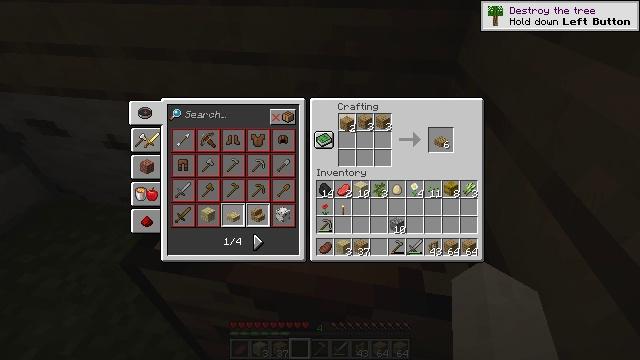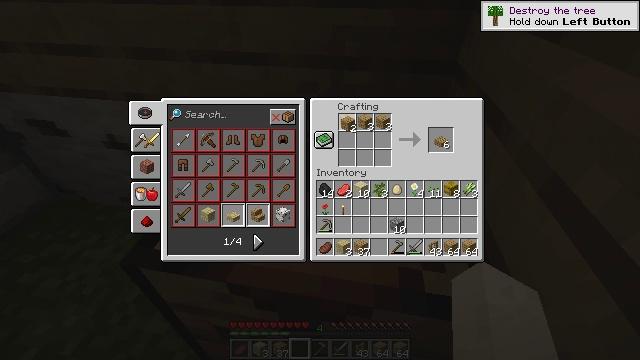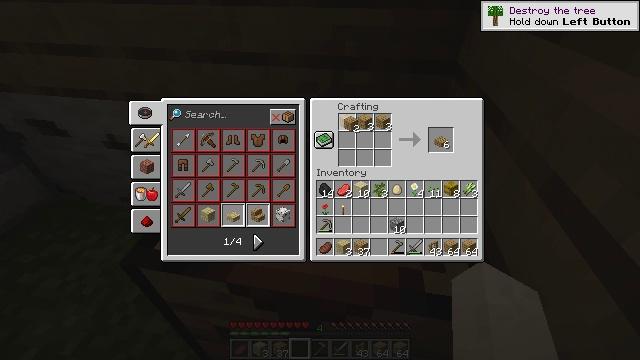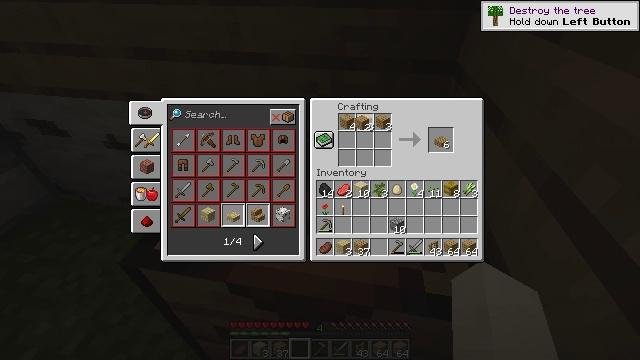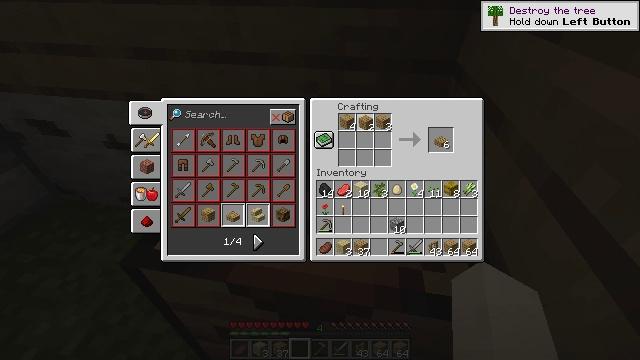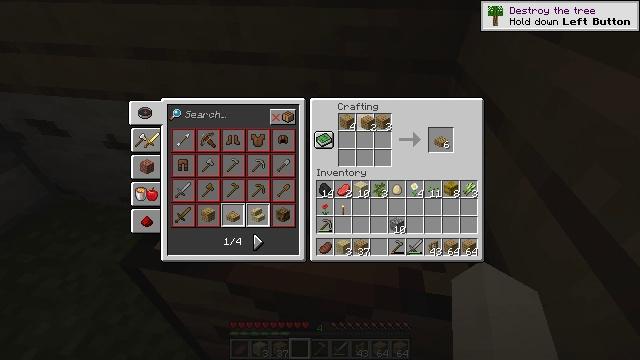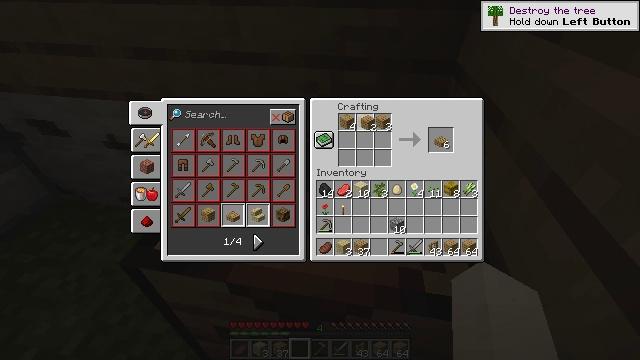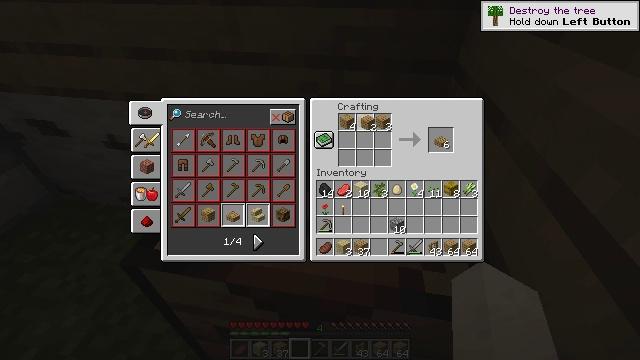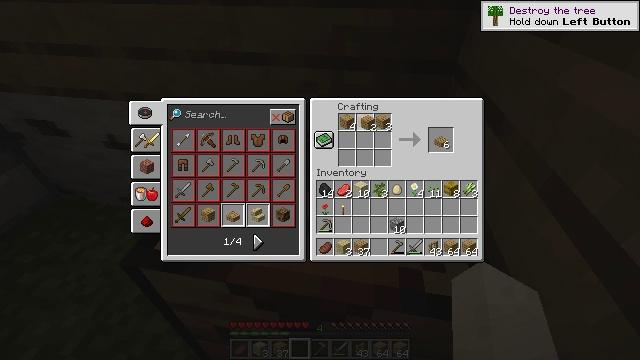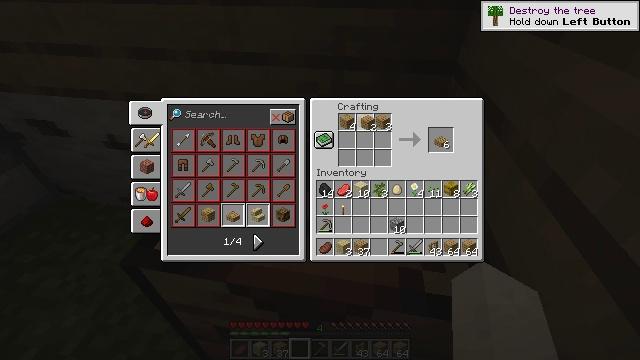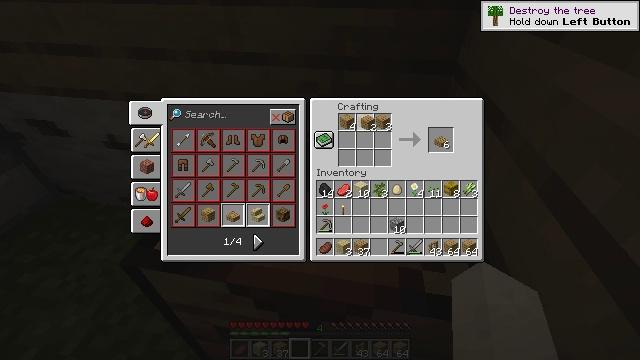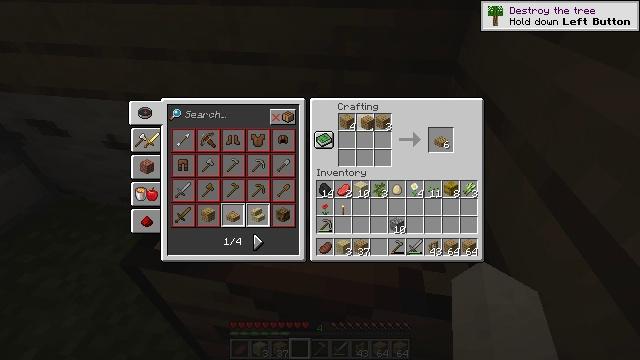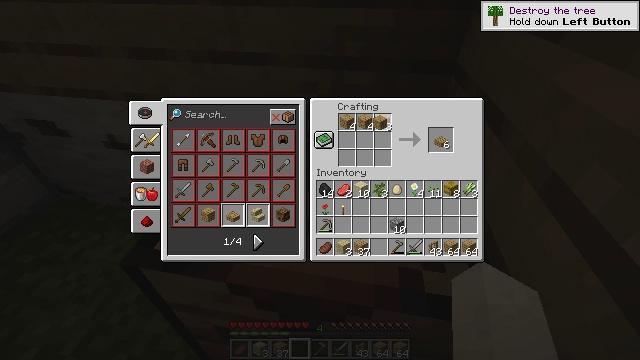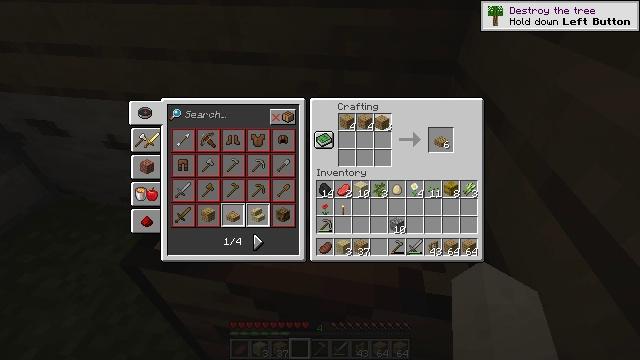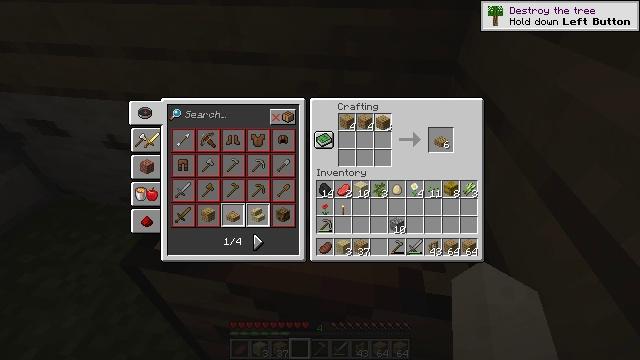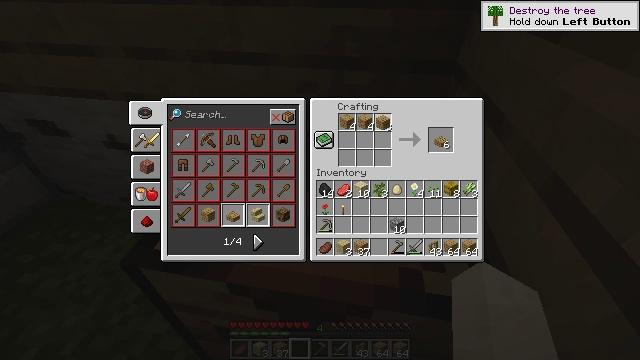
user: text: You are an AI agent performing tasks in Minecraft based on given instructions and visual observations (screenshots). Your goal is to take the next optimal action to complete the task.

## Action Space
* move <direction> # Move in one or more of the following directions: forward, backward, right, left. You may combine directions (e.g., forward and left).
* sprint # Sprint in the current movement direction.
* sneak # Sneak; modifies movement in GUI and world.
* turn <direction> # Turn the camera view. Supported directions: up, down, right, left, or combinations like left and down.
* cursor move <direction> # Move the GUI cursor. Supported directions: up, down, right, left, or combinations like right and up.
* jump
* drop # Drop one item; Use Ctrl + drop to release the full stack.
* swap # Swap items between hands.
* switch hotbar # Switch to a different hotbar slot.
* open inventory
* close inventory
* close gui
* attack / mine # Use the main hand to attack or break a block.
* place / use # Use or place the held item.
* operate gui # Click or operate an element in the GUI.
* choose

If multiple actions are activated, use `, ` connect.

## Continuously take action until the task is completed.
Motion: motion action
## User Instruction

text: Craft an oak slab.
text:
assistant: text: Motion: no_op
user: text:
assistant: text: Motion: no_op
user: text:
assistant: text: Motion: cursor move right
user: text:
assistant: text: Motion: no_op
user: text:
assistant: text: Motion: no_op
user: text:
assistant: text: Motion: no_op
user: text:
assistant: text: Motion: no_op
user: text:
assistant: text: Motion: choose
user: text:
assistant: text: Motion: choose
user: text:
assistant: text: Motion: choose
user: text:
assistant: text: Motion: no_op
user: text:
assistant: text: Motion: cursor move right
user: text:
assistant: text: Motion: no_op
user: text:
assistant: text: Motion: no_op
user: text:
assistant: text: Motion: no_op
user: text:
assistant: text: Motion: no_op
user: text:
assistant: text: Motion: choose
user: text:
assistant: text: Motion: choose
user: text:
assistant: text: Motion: choose
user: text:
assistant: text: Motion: no_op
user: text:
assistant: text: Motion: no_op
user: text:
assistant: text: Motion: cursor move left
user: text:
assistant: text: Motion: cursor move left
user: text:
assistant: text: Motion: no_op
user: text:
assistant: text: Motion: no_op
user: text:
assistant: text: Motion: no_op
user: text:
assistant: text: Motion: no_op
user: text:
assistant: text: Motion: no_op
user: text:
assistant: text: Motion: no_op
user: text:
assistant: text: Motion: choose